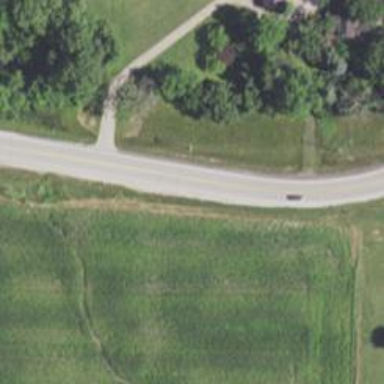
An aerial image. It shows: Tertiary road.